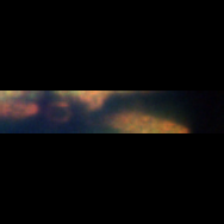
Taxon: Chaetoceros
Group: Diatoms